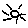
Label: sun